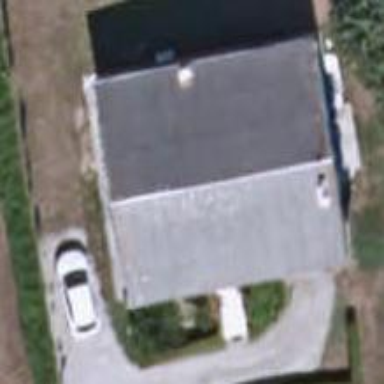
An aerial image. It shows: Simple house.